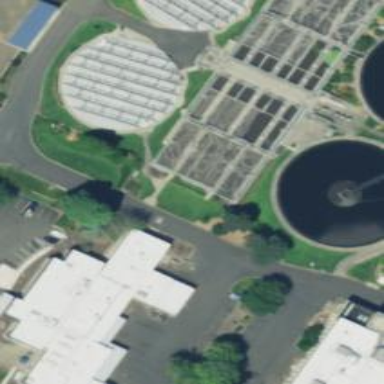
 specifically identified as Sludge Aeration Basin."